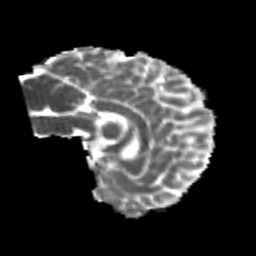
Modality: MD
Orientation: sagittal
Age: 20
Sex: male
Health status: healthy
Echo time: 0.074 s